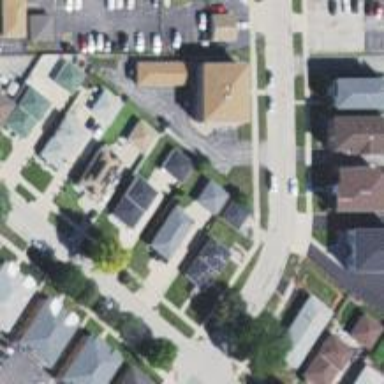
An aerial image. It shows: Alleyway designated as service road.